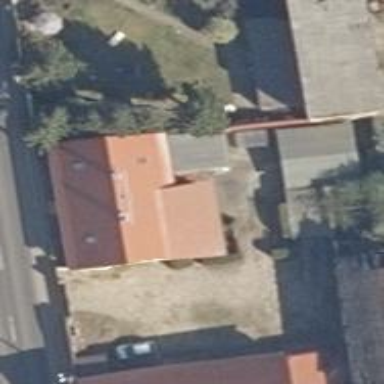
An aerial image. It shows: Building with gabled roof made of roof tiles.